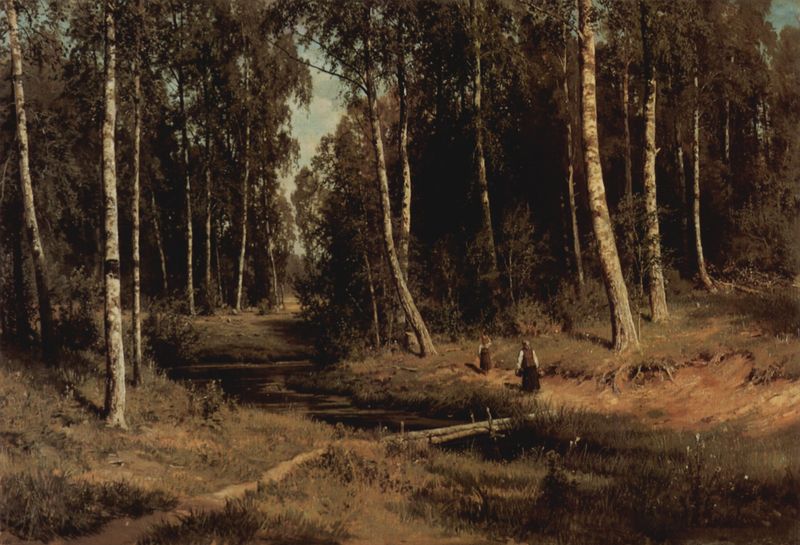
Titel: Bach im Birkenwald
Künstler: Iwan Iwanowitsch Schischkin
Standort: Sankt Petersburg
Institution: Staatliches Russisches Museum
Schlagwörter: baum, blau, blätter, dunkel, gemälde, himmel, laub, mann, schatten, wasser, weiß, wolken, baumstämme, bäume, fluss, frauen, grün, landschaft, menschen, ocker, sand, ufer, äste, blume, blumen, braun, frau, grau, hell, holz, kleider, licht, gras, rasen, weg, wiese, wolke, rock, tragen, bild, öl, bach, baumstamm, birke, birken, erde, gräser, natur, stamm, brücke, büsche, gewässer, pfad, sonne, wiesen, kind, mutter, wald, bauern, kinder, genremalerei, zwei, bäuerin, laufen, lehm, trocken, tag, klein, landschaftsmalerei, rind, herbst, spazieren, figuren, böschung, holzsteg, querformat, staffage, steg, stämme, korb, frühling, bauer, waldrand, courbet, übergang, spaziergang, wurzel, rinnsal, wasserlauf, tageslicht, lichtung, grasbüschel, niederländisch, spazierengehen, tracht, wurzeln, birkenwald, waldboden, dickicht, rinde, hain, wäldchen, waldstück, himel, baumrinde, buche, krumm, corot, bäurin, holzbrücke, linde, bauerntum, emer, szeg, blume#blüten, birken weg, nbirken